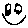
Label: smiley face